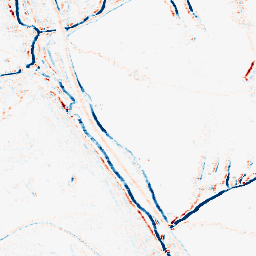
Category: morphological
Decomposition family: morphological_rect
Decomposition parameters: operation: average
width: 5
height: 3
Upsampling method: sinc_blackman
Upsampling parameters: scale: 4
kernel_size: 8
Upsampling scale: 4